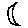
Label: moon